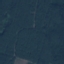
Land use / land cover class: Forest